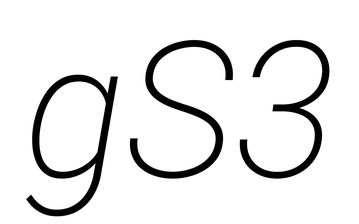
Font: Roboto-Italic_ExtraLight_Italic